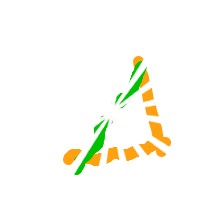
Shape: triangle